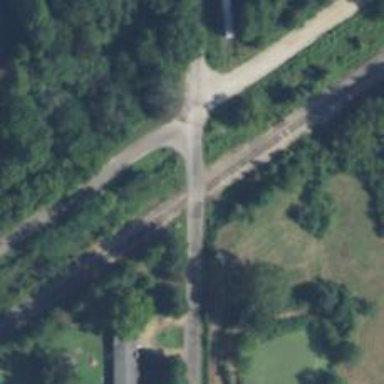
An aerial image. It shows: Level crossing along the railway.